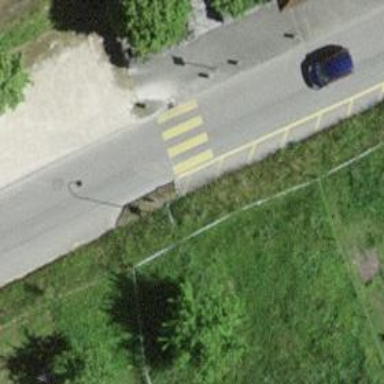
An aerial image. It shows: Zebra crossing on the road.